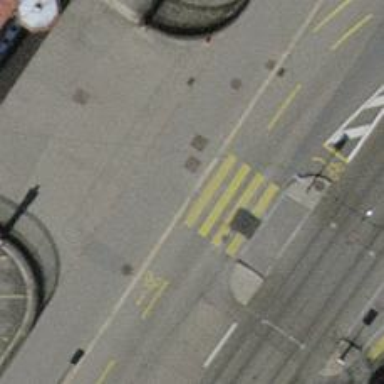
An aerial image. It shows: Kerb barrier.